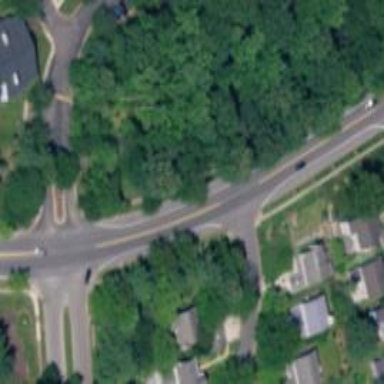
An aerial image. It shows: Tertiary road.